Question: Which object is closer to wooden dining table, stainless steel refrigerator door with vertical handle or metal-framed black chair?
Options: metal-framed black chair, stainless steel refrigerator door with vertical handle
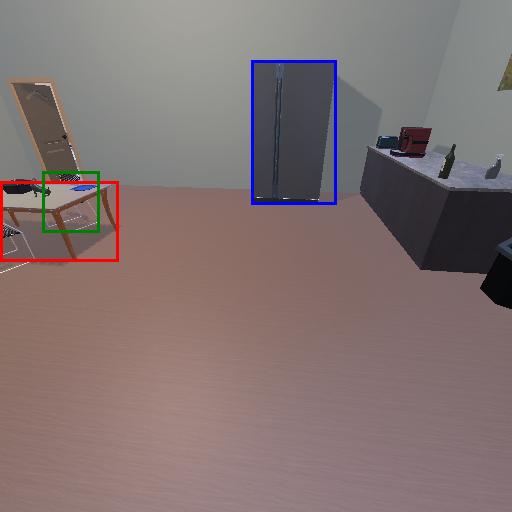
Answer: metal-framed black chair